Field crop: maize
Growth stage: 2
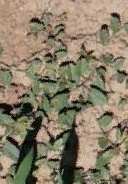
Species: convolvulus